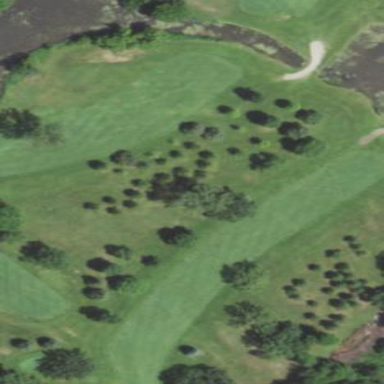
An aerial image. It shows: Grassy area designated as golf fairway.